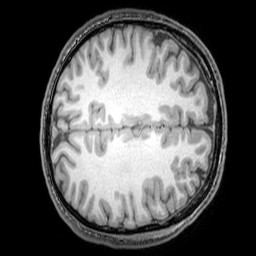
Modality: T1w
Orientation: axial
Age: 24
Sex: male
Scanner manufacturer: philips
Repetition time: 0.008376 s
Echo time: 0.00392 s